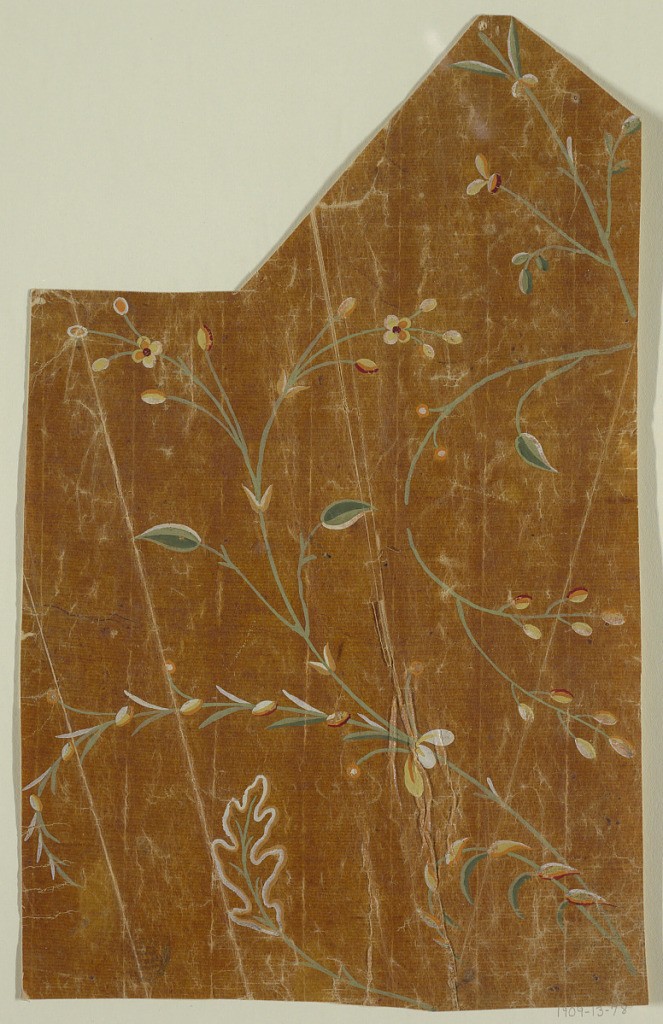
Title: Design for a Woven Fabric, Fragment
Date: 1815-1840
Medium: Gouache on oily tracing paper, mounted
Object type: Drawing
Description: Flower sprays.